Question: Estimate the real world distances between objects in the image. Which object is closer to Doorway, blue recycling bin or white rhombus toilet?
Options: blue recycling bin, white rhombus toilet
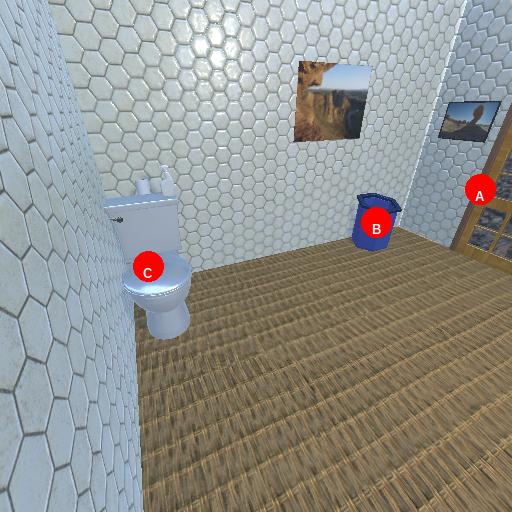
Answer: blue recycling bin